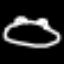
Label: frog